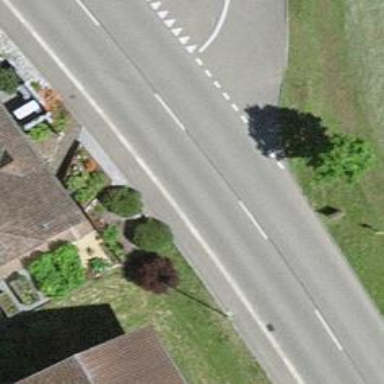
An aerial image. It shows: Secondary road.